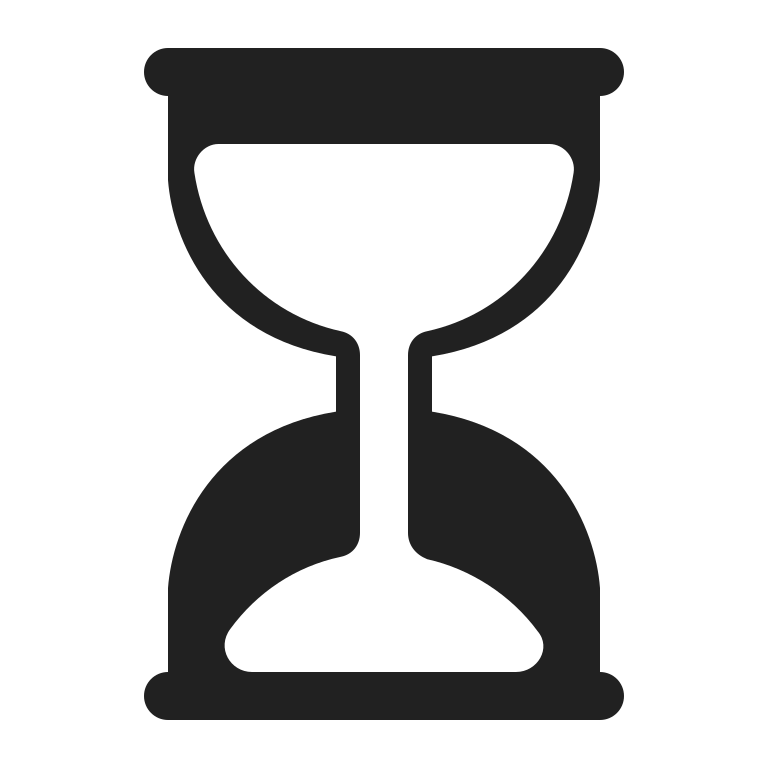
hourglass not done high contrast